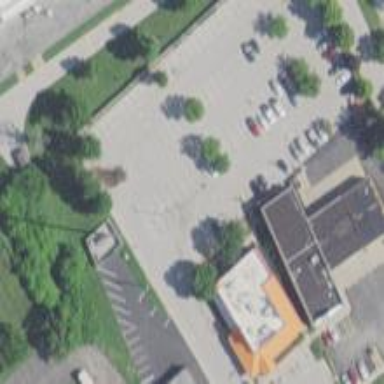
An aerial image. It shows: Retail area.